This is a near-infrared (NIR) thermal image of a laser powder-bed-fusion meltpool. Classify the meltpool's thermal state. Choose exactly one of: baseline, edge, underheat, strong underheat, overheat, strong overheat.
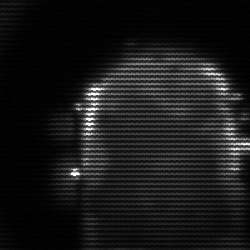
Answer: baseline